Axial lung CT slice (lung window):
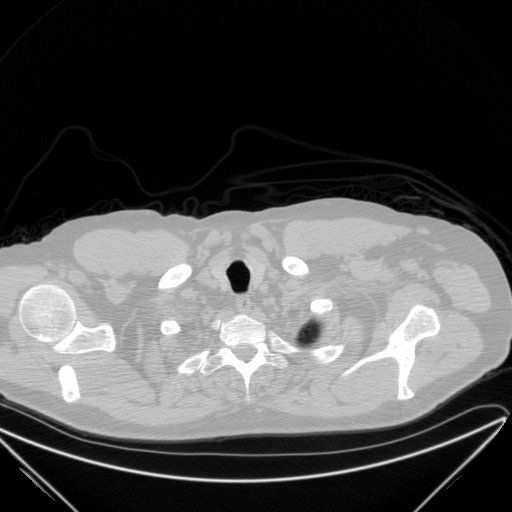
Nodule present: no